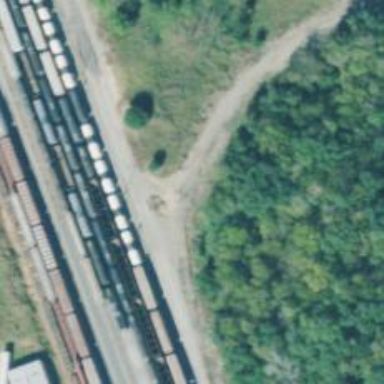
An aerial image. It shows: Abandoned railway.